Question: I want to prevent click event but 'e.stopPropagation()' doesn't work.
I'm trying to write something like Jtable . I use div as pagination buttons(1) and another element is delete button.
I need to disable pagination buttons when delete confirmation box is popping up . After click del or cancel "I want my pagination buttons work again".
Is there any solution?

'''
function deleteit() {
$(".del").click(function() {
$(".divbutton").click(function(e) {
alert(1);
e.stopPropagation();
});
}
$(".deletebtn").click(function() {
deleteit();
});
$(".divbutton").click(function() { // I want to prevent this from click
//ajax send and display data
});
'''
I know that I should use input disabled instead of div, but I need to use div.
edit:add image to make it understandable.
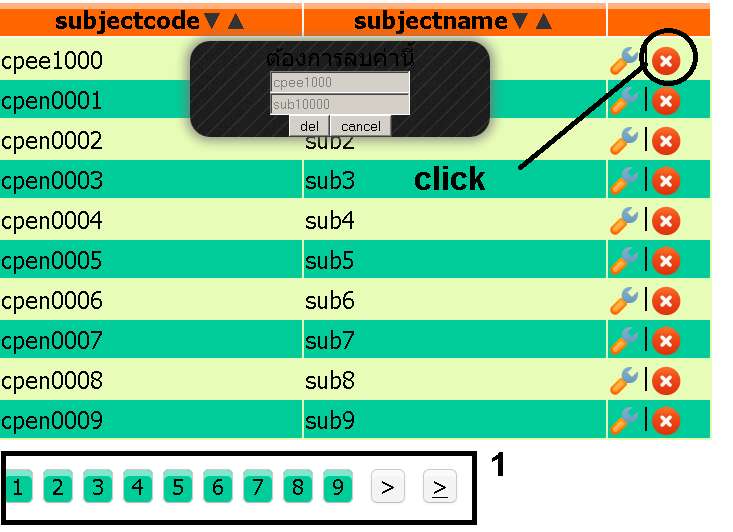
Answer: Instead of preventing the click handler... remove the registered handler using <URL> is used because we want to remove only a very specific handler
'''
function deleteit() {
$(".del").click(function () {
$(".divbutton").off('click.delete')
})
}
$(".deletebtn").click(function () {
deleteit();
});
$(".divbutton").on('click.delete', function () { // I want to prevent this from click
//ajax send and display data
});
'''
Why your code is not working? because stopping propagation will prevent the bubbling up of the event but in your case both the event are registered to the 'divbutton' so both of them will get triggered even if propagation is prevented.
Another way is to use <URL> even that is not possible here because your delete registers the handler later and it will get executed only after the first one is called